Interaction volume radius: 10 \u00c5
Interaction volume height: 20 \u00c5
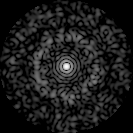
Disorder parameter: 0.8465